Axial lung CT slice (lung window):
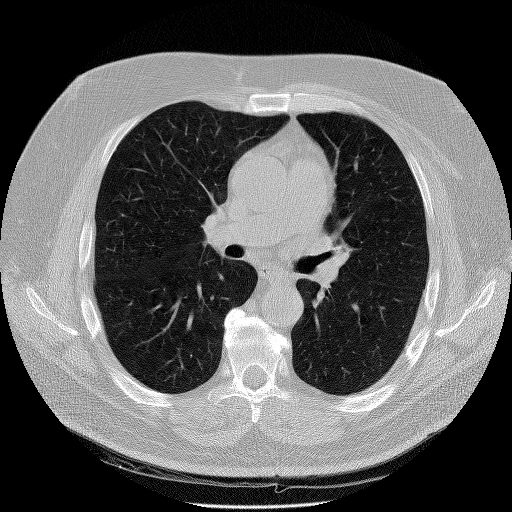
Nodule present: no